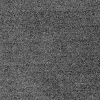
Atmospheric dust classification: dusty